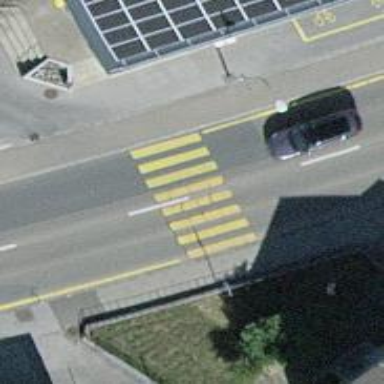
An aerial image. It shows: Marked crossing with zebra stripes on the road.